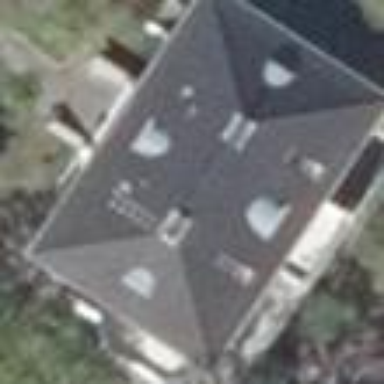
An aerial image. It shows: Detached building with hipped roof shape.